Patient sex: M
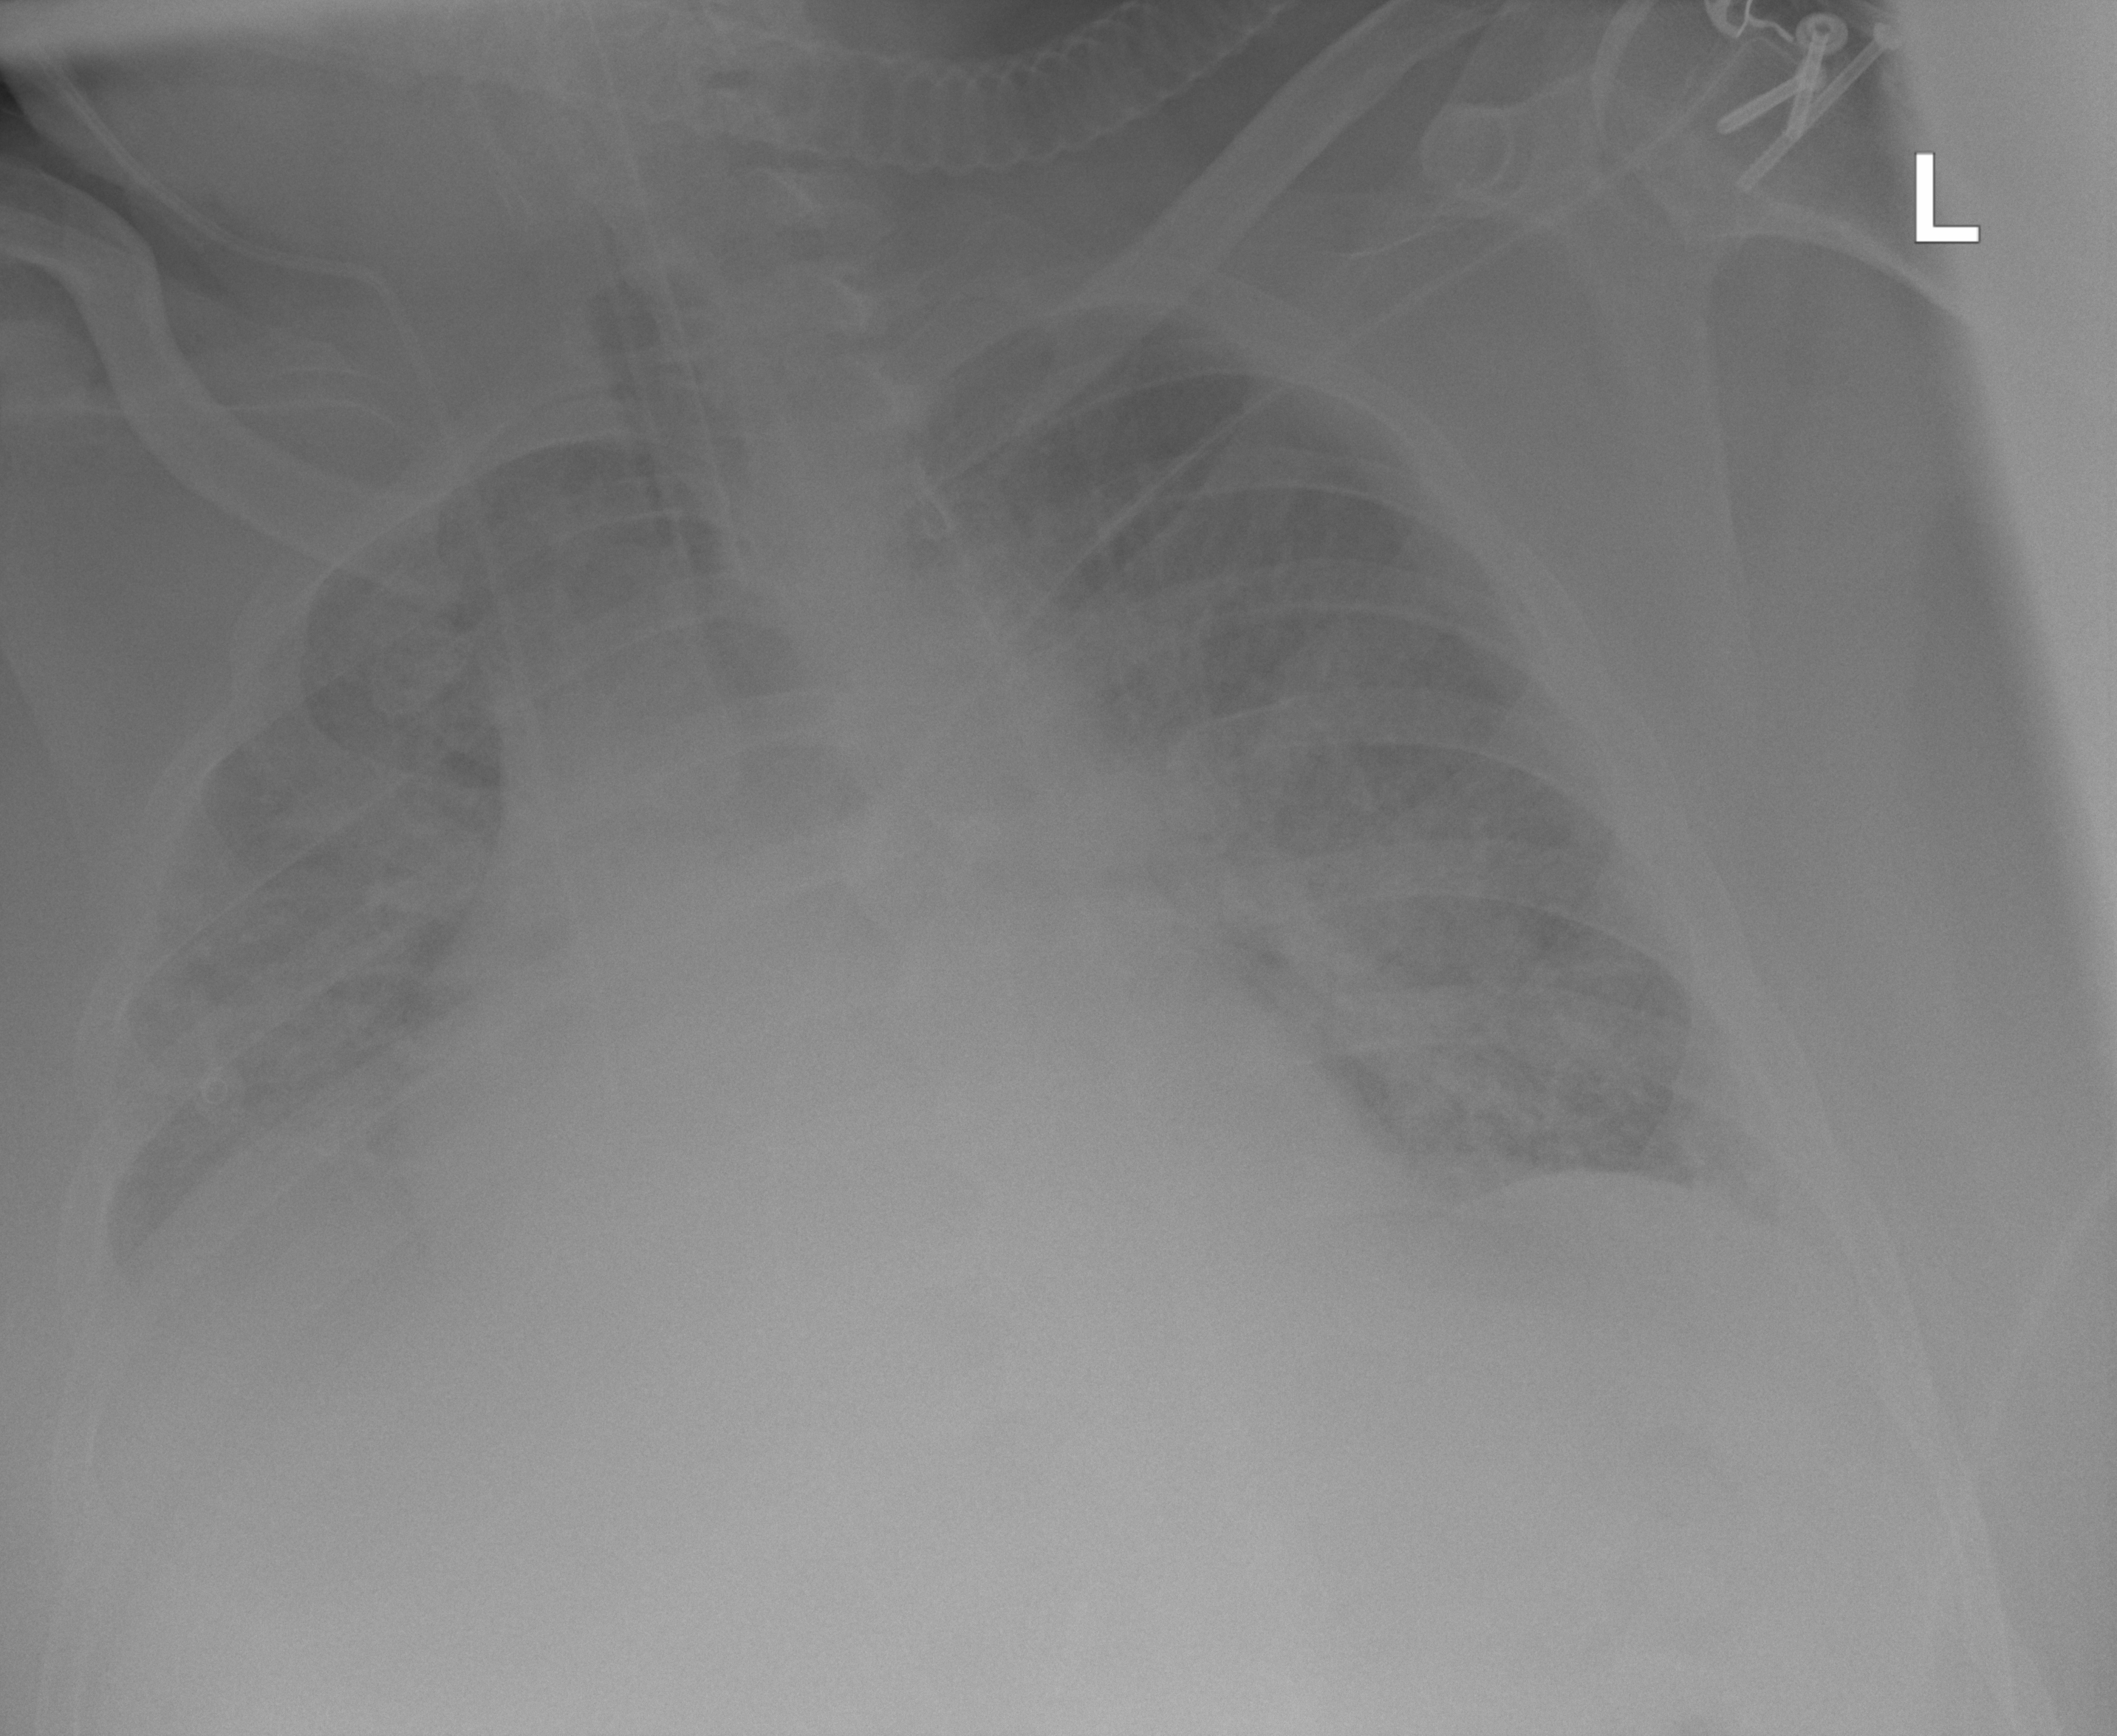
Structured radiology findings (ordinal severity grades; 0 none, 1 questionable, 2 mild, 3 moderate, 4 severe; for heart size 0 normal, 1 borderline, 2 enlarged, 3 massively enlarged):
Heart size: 2
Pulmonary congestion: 2
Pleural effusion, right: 3
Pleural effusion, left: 2
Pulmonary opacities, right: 2
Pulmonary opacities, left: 2
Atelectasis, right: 3
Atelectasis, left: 2